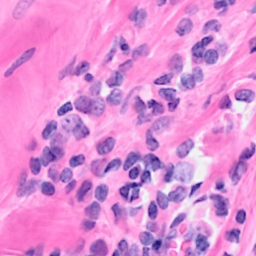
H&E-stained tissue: Breast